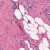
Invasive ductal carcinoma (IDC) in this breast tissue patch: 0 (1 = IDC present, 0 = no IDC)